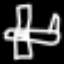
Label: airplane